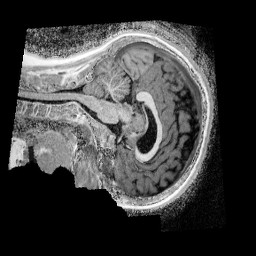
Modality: UNIT1_denoised
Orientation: sagittal
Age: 12
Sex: female
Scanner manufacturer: siemens
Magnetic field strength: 3 T
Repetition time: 4 s
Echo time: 0.00299 s